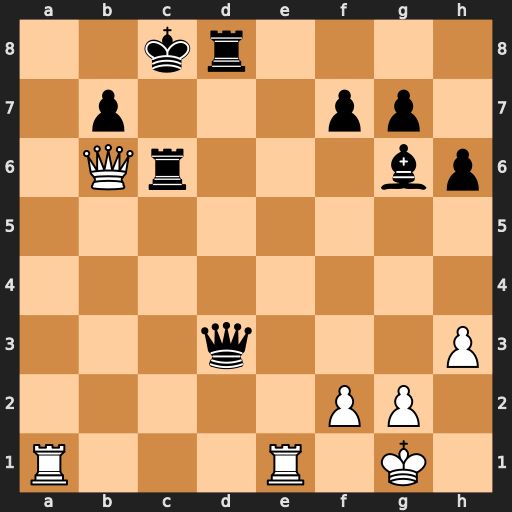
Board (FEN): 2kr4/1p3pp1/1Qr3bp/8/8/3q3P/5PP1/R3R1K1
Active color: w
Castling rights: -
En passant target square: -
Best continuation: Ra8+ Kd7 Qxd8#